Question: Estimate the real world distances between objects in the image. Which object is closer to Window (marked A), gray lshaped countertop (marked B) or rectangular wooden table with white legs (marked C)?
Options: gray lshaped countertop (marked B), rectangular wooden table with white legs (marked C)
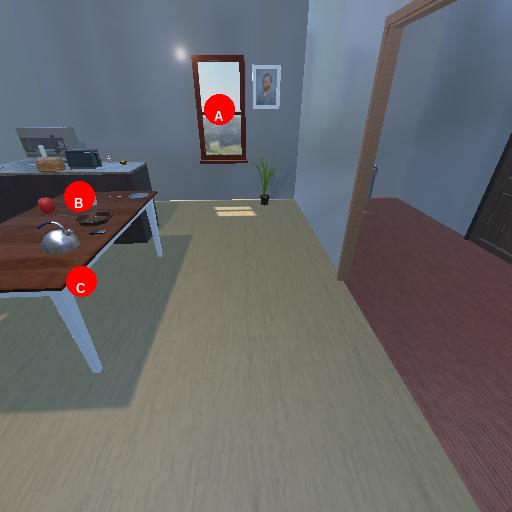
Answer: gray lshaped countertop (marked B)